Question: This is a standard benchmark problem for minimum flight time.

This is a very standard problem. I am trying to solve it in gekko, but it is neither converging to local minima nor global, here is the code. I followed the set up from the <URL> but still, if anybody can help, that would be very nice.
'''
from gekko import GEKKO
import numpy as np
import matplotlib.pyplot as plt
import math
m = GEKKO()
nt = 501
tm = np.linspace(0,1,nt)
m.time = tm
x1=m.Var(value=-2.5)
x2=m.Var(value=0)
u=m.MV(value=1,lb=0,ub=2*math.pi)
p = np.zeros(nt)
p[-1] = 1.0
final = m.Param(value=p)
tf = m.FV(value=0,lb=0.1,ub=100.0)
tf.STATUS = 1
if x2.value>1:
m.Equation(x1.dt()==((1+(x2-1)**2)*m.cos(u)*tf))
m.Equation(x2.dt()==((1+(x2-1)**2)*m.sin(u)*tf))
else:
m.Equation(x1.dt()==(m.cos(u)*tf))
m.Equation(x2.dt()==(m.sin(u)*tf))
#m.Equation(x1*final<=3)
#m.Equation(x2*final<=0)
m.Minimize(tf)
m.options.IMODE = 6
m.solve()
tm = tm * tf.value[0]
plt.figure(1)
plt.plot(tm,x1.value,'k-',lw=2,label=r'$x_1$')
plt.plot(tm,x2.value,'b-',lw=2,label=r'$x_2$')
plt.plot(tm,u.value,'r--',lw=2,label=r'$u$')
plt.legend(loc='best')
plt.xlabel('Time')
plt.ylabel('Value')
plt.show()
'''
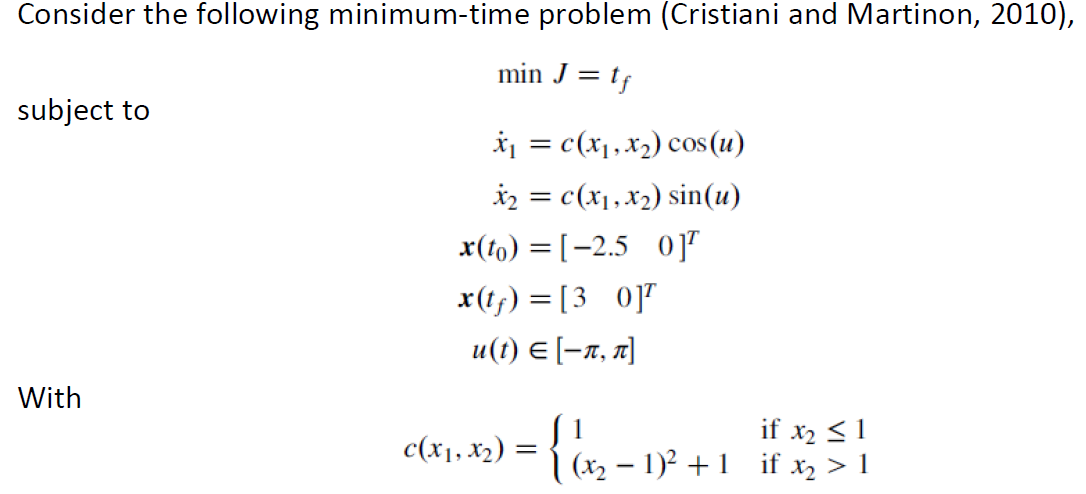
Answer: Use the 'm.if3()' function for the conditional statement. Here is the local solution that they discussed on pg 332 of the <URL>.
<URL>
'''
from gekko import GEKKO
import numpy as np
import matplotlib.pyplot as plt
import math
m = GEKKO()
nt = 101; pi = math.pi
tm = np.linspace(0,1,nt); m.time = tm
x1=m.Var(value=-2.5,lb=-100,ub=100)
x2=m.Var(value=0,lb=-100,ub=100)
u=m.MV(value=0,lb=-pi,ub=pi); u.STATUS=1; u.DCOST=0.1
p = np.zeros(nt); p[-1] = 1.0
final = m.Param(value=p)
tf = m.FV(value=10,lb=0.1,ub=100.0); tf.STATUS = 1
c = m.if3(x2-1,1,(x2-1)**2+1)
m.Equation(x1.dt()==c*m.cos(u)*tf)
m.Equation(x2.dt()==c*m.sin(u)*tf)
# hard constraints (fix endpoint)
#m.fix_final(x1,3)
#m.fix_final(x2,0)
# soft constraints (objective)
m.Minimize(100*final*(x1-3)**2)
m.Minimize(100*final*(x2-0)**2)
# minimize final time
# initialize with IPOPT Solver
m.Minimize(tf)
m.options.IMODE = 6
m.options.SOLVER=3
m.solve()
# find MINLP solution with APOPT Solver
m.options.SOLVER=1
m.options.TIME_SHIFT=0
m.solve()
tm = tm * tf.value[0]
plt.figure(figsize=(8,5))
plt.plot(tm,x1.value,'k-',lw=2,label=r'$x_1$')
plt.plot(tm,x2.value,'b-',lw=2,label=r'$x_2$')
plt.plot(tm,u.value,'r--',lw=2,label=r'$u$')
plt.legend(loc='best'); plt.grid()
plt.xlabel('Time'); plt.ylabel('Value')
plt.savefig('results.png',dpi=300); plt.show()
'''
The global solution is shown in the paper.
<URL>
The solvers in Gekko (APOPT, BPOPT, IPOPT) are local solvers. You need to add constraints or use different initial guess values to find the global optimum.